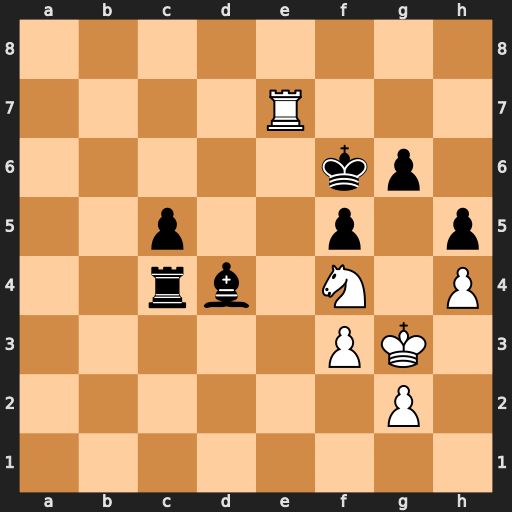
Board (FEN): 8/4R3/5kp1/2p2p1p/2rb1N1P/5PK1/6P1/8
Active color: w
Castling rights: -
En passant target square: -
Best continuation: Nd5#